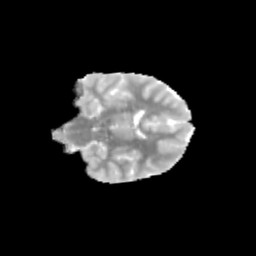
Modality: MD
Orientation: coronal
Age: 11
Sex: female
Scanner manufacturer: siemens
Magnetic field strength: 3 T
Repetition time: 3.8 s
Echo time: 0.07 s